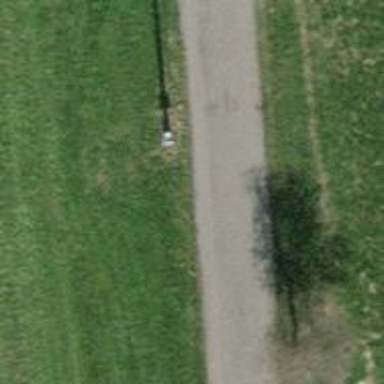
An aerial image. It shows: Straight power pole.